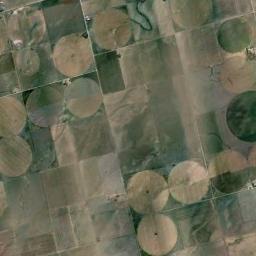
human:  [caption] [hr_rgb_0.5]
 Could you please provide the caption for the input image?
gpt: Round fields are empty .

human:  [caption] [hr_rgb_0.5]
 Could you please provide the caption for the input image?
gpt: There are some circle farmland and square farmland .

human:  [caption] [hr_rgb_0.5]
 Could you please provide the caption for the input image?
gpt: Several khaki circular farmlands are on the ground and some square farmlands beside .

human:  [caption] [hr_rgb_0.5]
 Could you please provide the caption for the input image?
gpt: Many green and khaki mixed farms of varying sizes .

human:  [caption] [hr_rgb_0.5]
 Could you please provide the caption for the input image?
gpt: There are many circular farmlands and rectangle farmlands distributed irregularly .